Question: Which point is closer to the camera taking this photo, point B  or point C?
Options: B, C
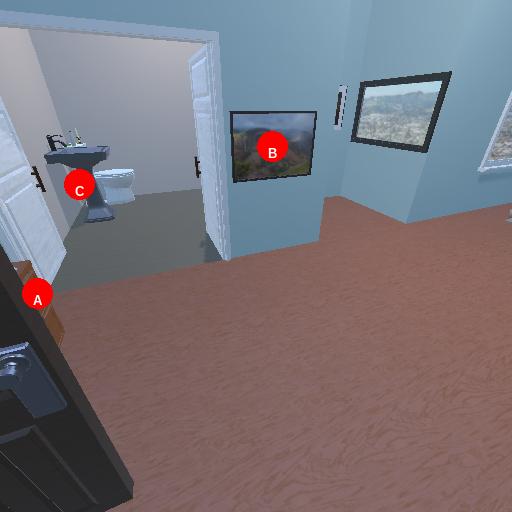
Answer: B